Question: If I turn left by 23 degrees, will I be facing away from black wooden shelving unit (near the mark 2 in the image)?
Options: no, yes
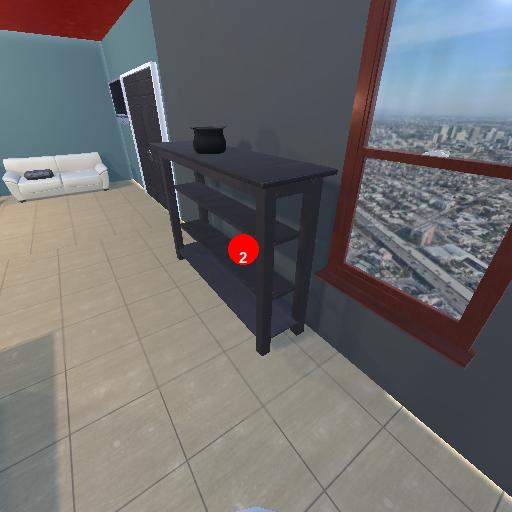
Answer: no